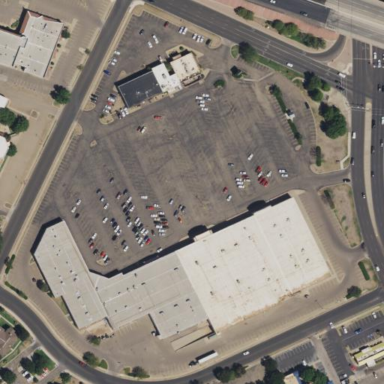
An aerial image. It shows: Commercial area.